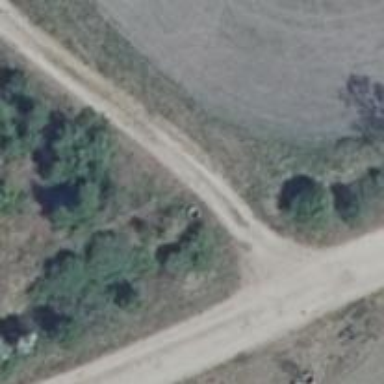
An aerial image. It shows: Sandy track road with grade 4 track type.